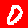
Digit: 0